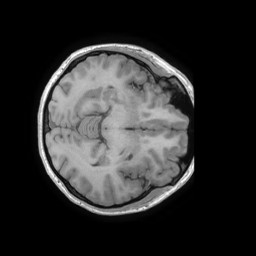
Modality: T1w
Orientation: axial
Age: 21
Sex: female
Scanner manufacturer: ge
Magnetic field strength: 3 T
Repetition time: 0.007276 s
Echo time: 0.002804 s